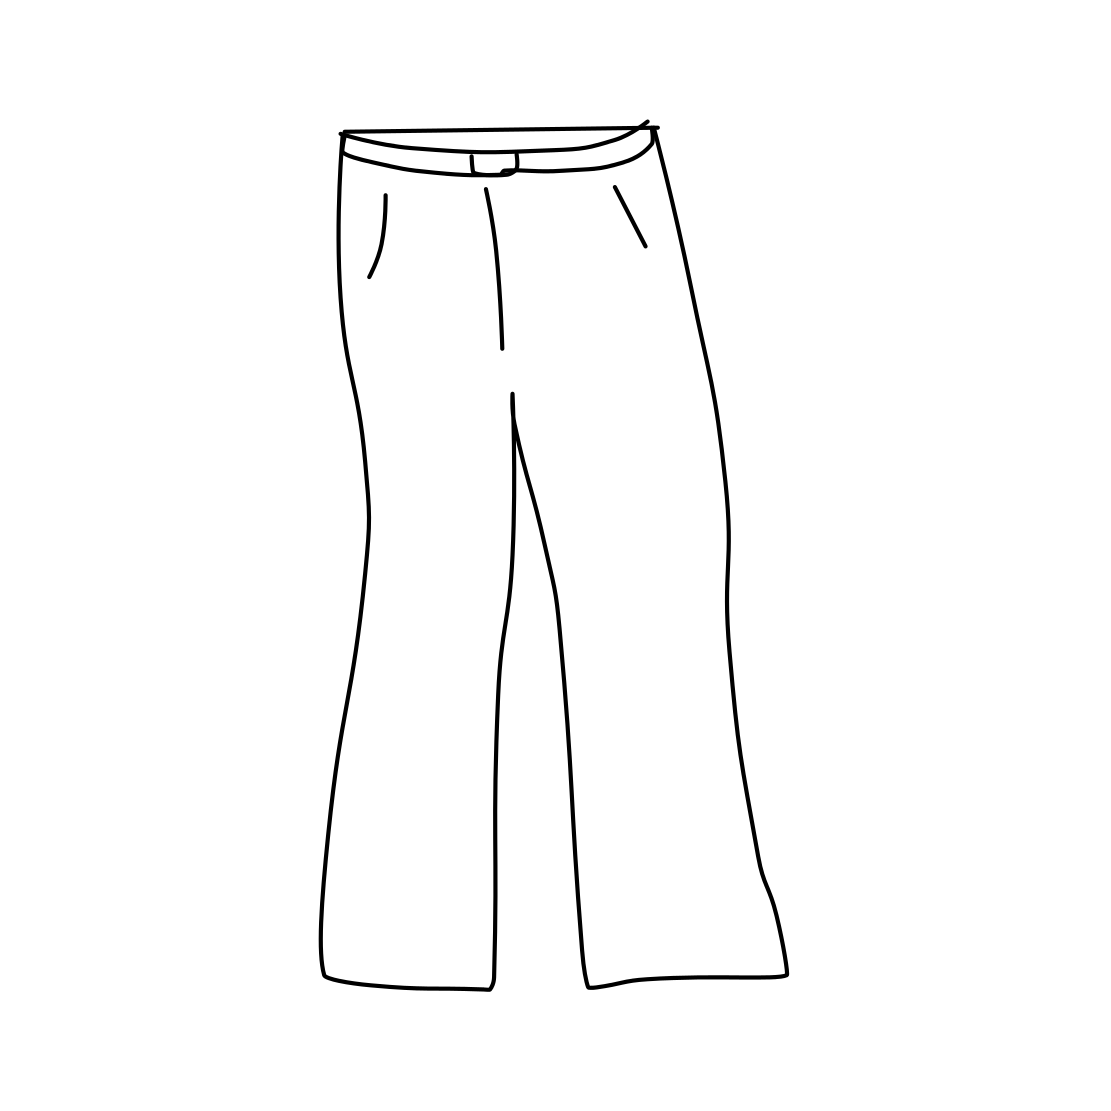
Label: trousers